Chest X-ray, AP view. Patient: 33 years old, sex F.
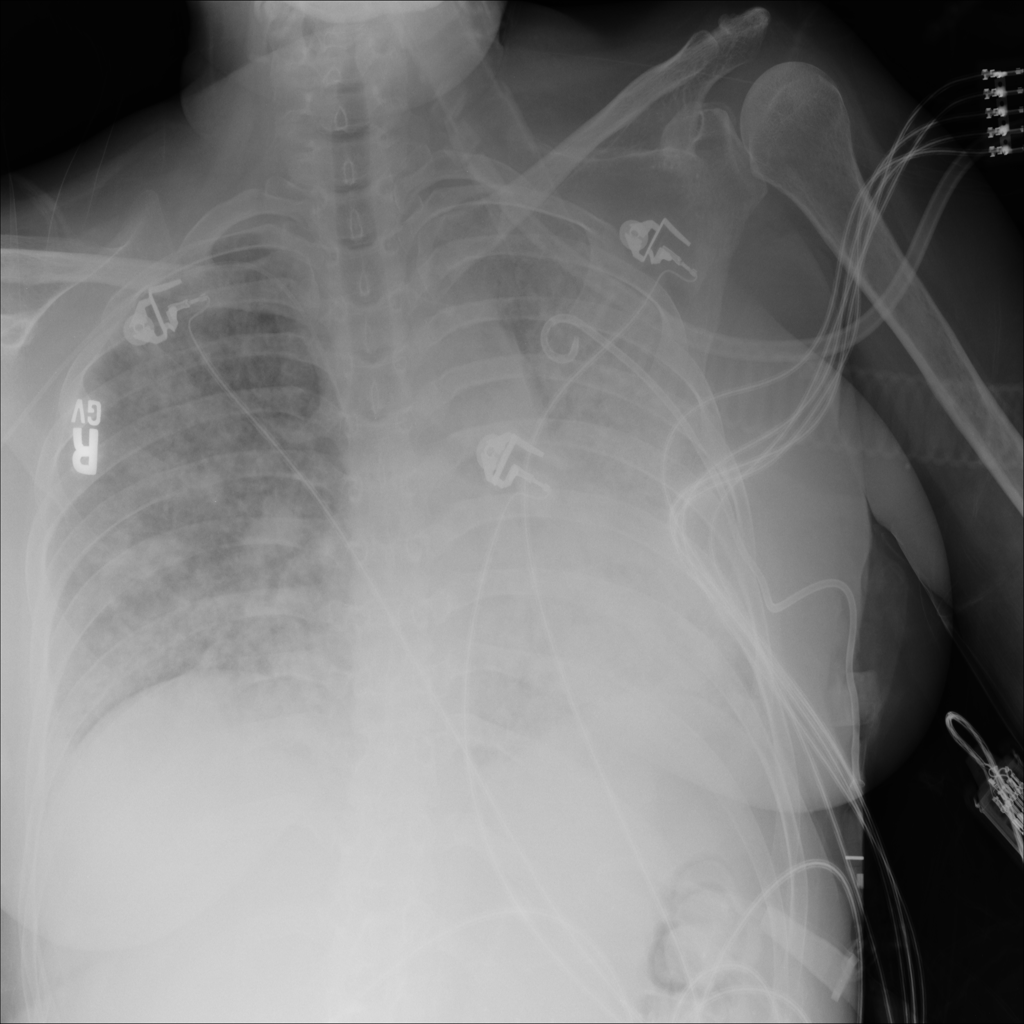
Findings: Pneumothorax